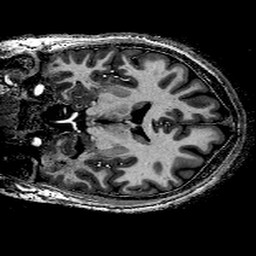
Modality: T1w
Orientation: coronal
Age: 24
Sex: male
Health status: healthy
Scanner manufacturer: siemens
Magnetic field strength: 9.4 T
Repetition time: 6 s
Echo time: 0.003 s